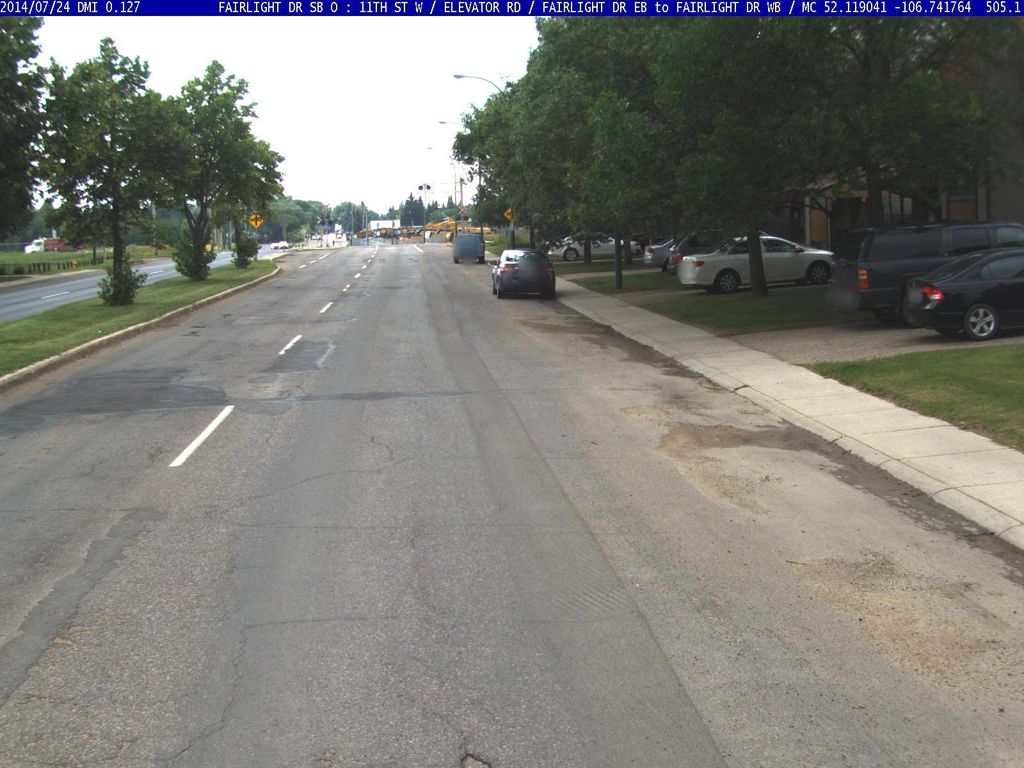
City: saskatoon